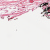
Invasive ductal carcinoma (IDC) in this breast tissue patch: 0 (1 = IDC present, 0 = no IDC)